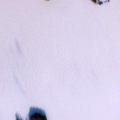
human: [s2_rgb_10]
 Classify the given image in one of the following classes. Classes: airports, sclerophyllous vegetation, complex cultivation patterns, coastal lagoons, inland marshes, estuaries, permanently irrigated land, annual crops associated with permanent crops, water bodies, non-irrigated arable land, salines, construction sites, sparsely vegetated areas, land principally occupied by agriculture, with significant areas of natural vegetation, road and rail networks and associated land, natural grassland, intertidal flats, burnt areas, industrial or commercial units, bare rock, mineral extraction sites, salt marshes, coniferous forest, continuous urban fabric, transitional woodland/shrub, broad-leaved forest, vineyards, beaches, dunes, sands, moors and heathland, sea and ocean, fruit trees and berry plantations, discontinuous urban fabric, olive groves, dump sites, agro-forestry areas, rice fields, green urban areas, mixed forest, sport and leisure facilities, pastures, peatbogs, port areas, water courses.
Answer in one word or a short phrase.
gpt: mixed forest, water bodies